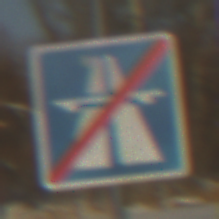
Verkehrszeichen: EndeAutbahn
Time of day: MorningAfternoon
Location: Outdoor (Suburban)
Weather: PartlyCloudy
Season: NotSpecified
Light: Natural